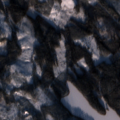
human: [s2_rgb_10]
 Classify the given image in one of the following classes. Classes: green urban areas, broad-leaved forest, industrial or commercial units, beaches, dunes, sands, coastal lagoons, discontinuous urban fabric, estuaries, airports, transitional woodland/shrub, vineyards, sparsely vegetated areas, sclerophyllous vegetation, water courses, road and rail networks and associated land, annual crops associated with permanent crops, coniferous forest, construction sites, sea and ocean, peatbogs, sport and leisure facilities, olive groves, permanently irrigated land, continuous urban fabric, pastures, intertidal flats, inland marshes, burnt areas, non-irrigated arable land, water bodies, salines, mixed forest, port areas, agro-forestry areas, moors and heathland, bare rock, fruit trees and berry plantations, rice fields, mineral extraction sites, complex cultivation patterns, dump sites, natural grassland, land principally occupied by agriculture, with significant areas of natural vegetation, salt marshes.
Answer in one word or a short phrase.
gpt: coniferous forest, mixed forest, transitional woodland/shrub, water bodies